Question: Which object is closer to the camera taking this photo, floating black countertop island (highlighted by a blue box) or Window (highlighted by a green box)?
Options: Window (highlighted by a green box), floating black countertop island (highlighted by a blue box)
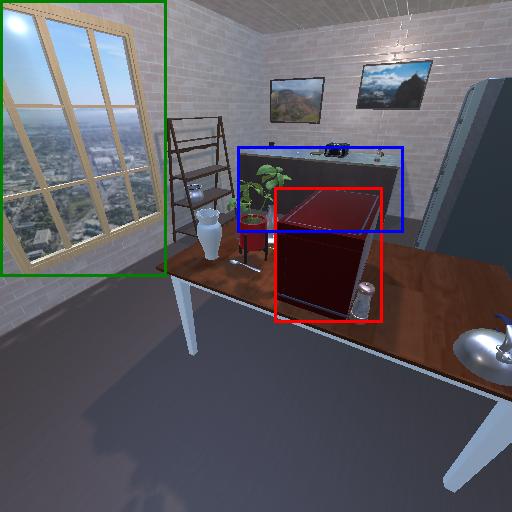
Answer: Window (highlighted by a green box)